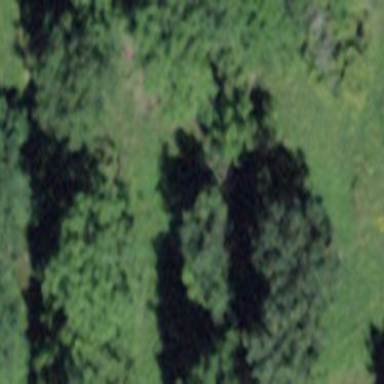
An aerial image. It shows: Woodland consisting of broadleaved trees.